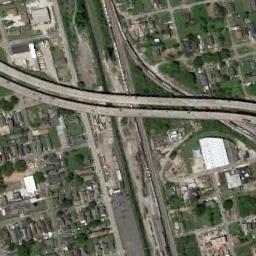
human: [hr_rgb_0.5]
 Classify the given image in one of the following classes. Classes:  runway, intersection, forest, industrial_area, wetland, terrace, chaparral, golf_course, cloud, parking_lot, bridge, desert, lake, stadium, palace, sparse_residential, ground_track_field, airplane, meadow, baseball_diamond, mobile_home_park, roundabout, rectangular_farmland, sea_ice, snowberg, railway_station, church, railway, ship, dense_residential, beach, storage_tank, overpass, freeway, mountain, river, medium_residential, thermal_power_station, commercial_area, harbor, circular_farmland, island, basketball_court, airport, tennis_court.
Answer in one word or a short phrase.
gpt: overpass